Question: Calculate the area of the circumscribed rectangle of each polygon according to its color, and then find the sum of the areas of these circumscribed rectangle. The final result only retains the sum of the areas and retains the integer.
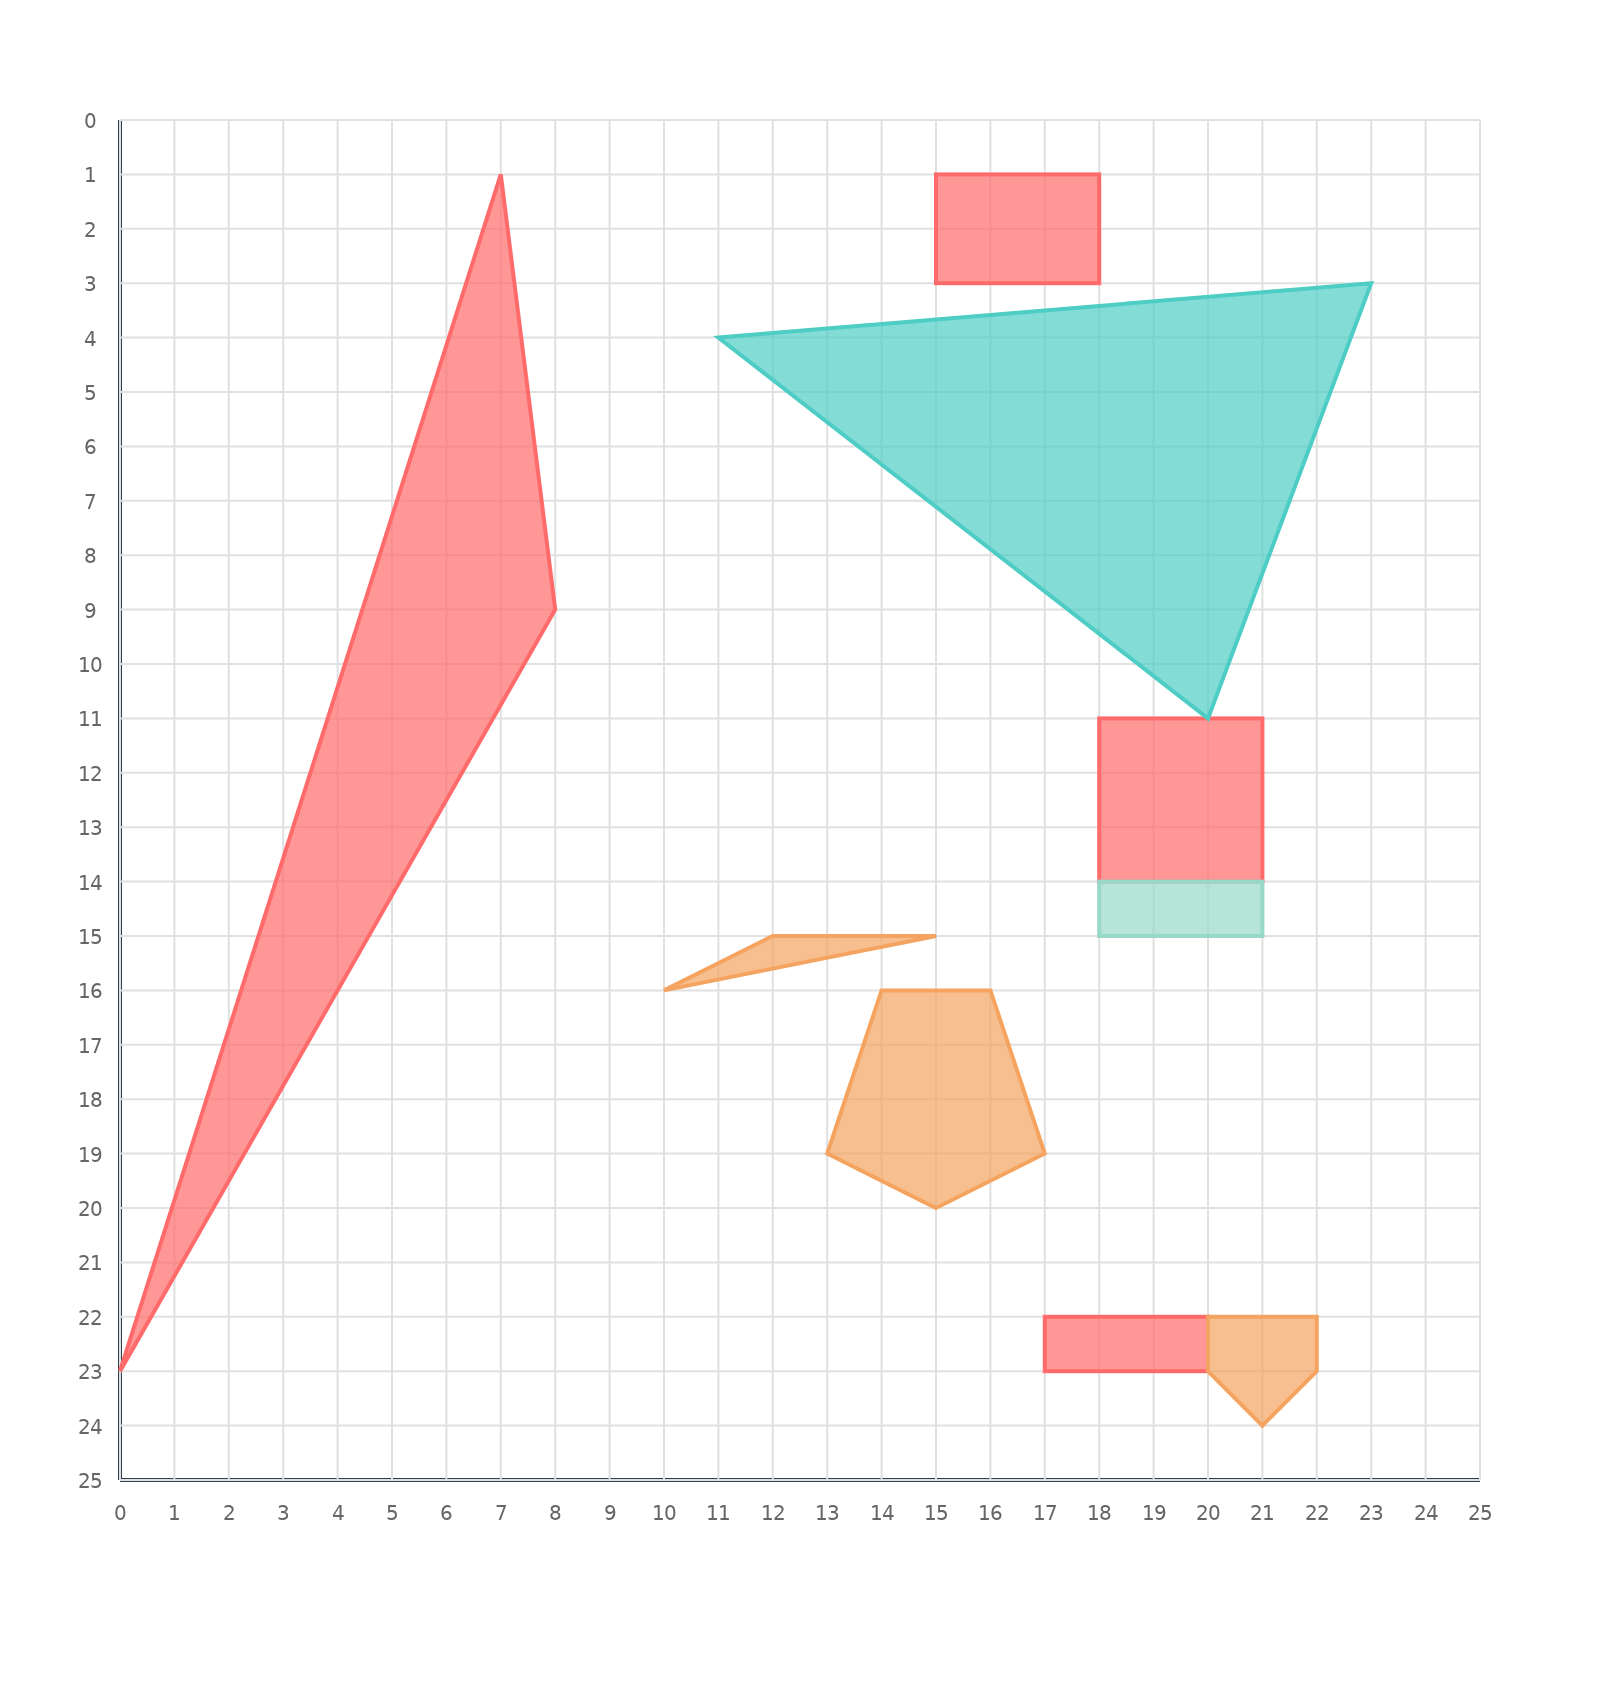
Answer: 669